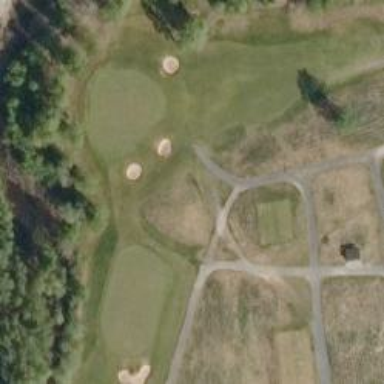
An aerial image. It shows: Path used for both walking and golf.